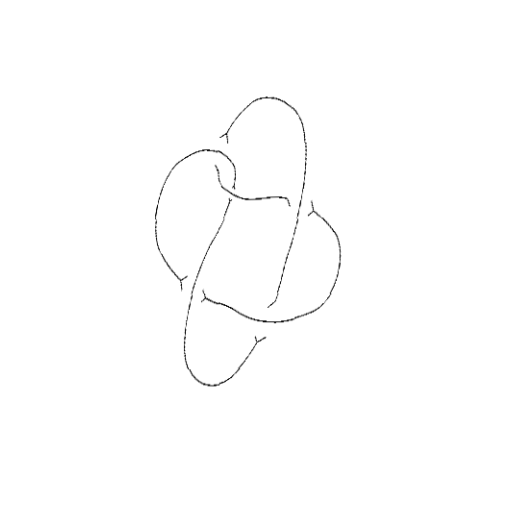
Crossing number: 5